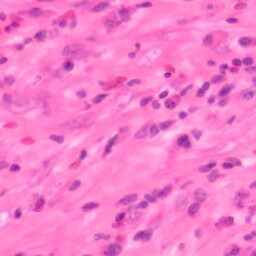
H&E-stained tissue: Colon